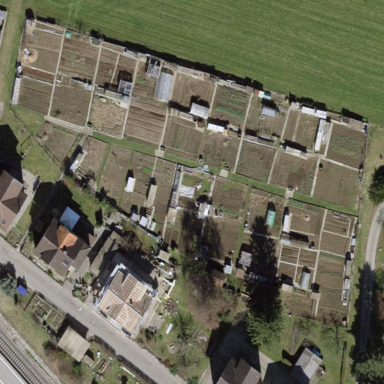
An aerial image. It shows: Area designated for allotments.